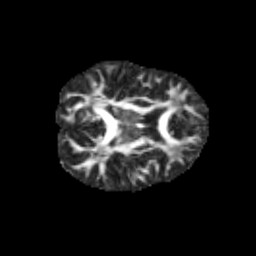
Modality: FA
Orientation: axial
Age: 11
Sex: female
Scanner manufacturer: siemens
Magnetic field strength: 3 T
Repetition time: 3.8 s
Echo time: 0.07 s